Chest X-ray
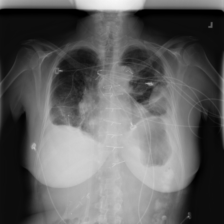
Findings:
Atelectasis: negative
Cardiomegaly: negative
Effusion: negative
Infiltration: negative
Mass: positive
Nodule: negative
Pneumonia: negative
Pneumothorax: negative
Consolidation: negative
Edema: negative
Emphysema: negative
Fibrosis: negative
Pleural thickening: negative
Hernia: negative